Interaction volume radius: 5 \u00c5
Interaction volume height: 20 \u00c5
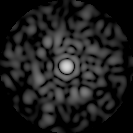
Disorder parameter: 0.8037